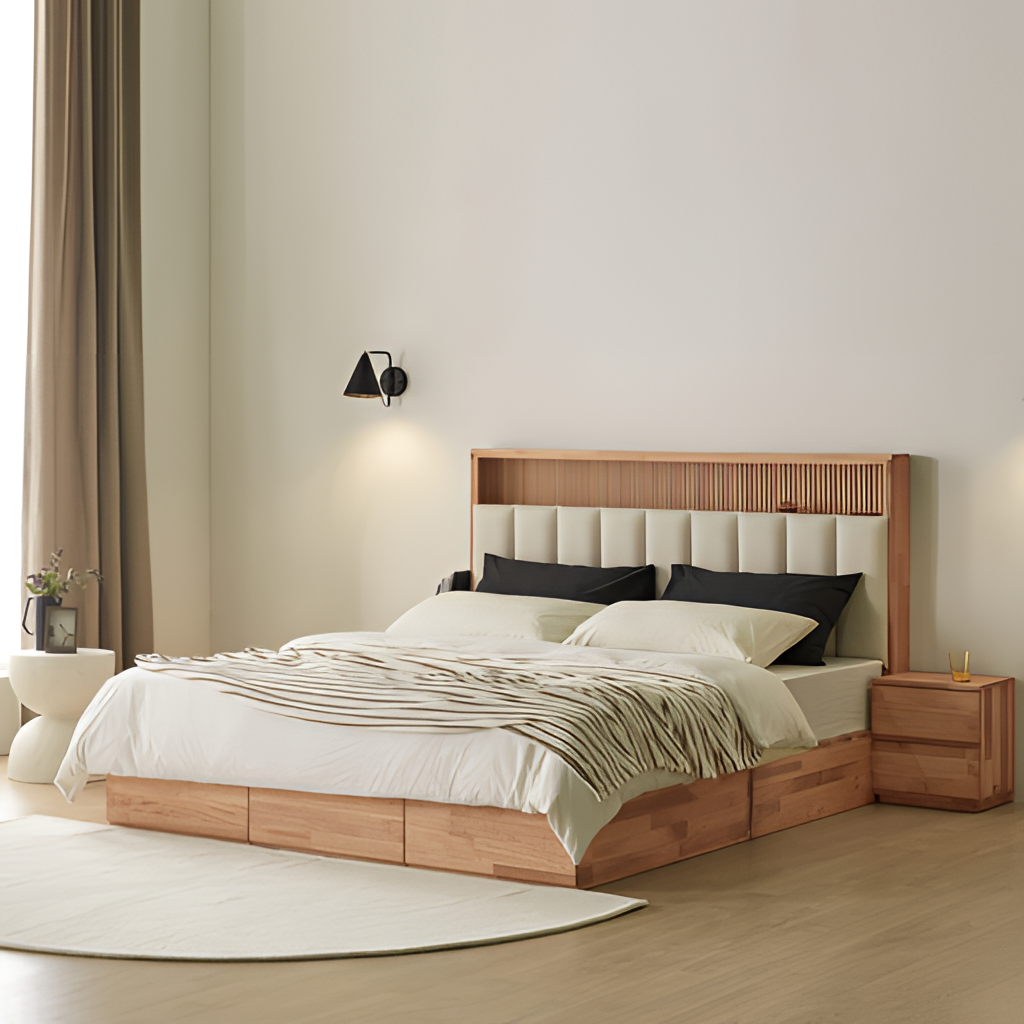
bedroom, wood bed, modern, wood flooring, with plank pattern, cream paint wallpaper, with solid pattern